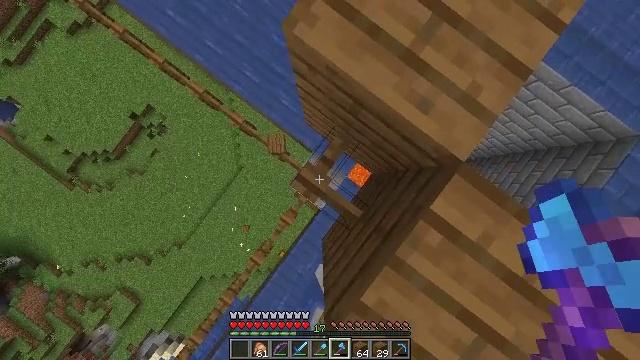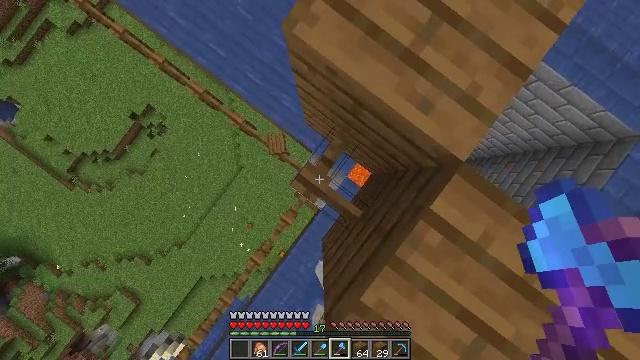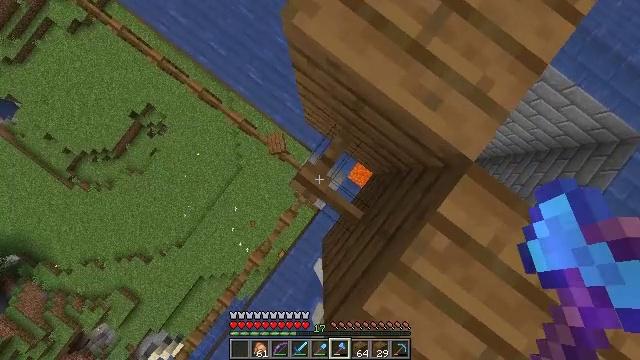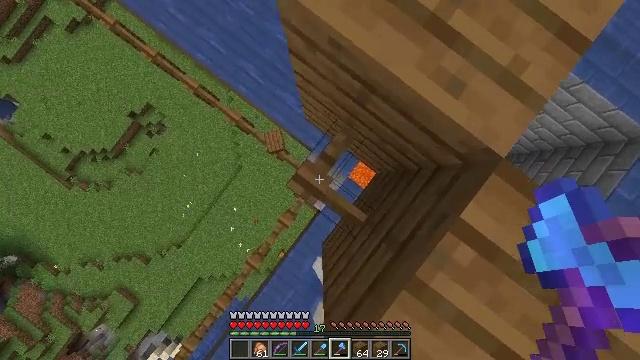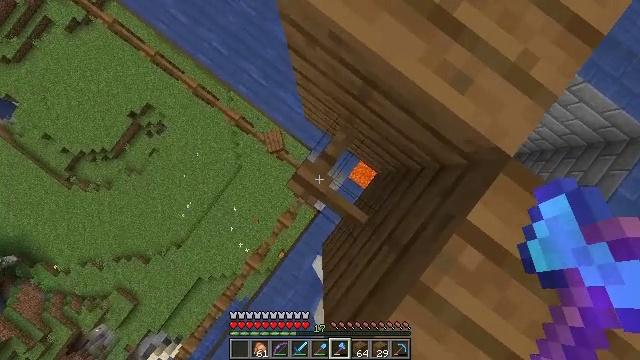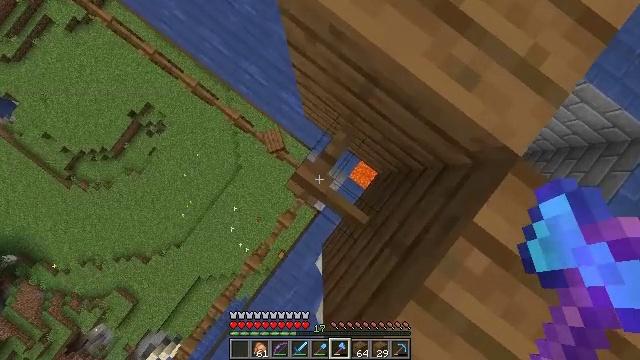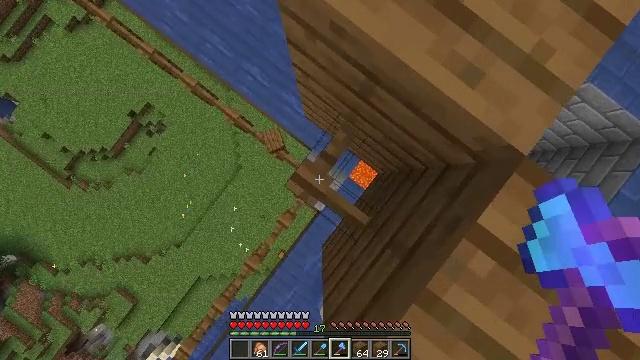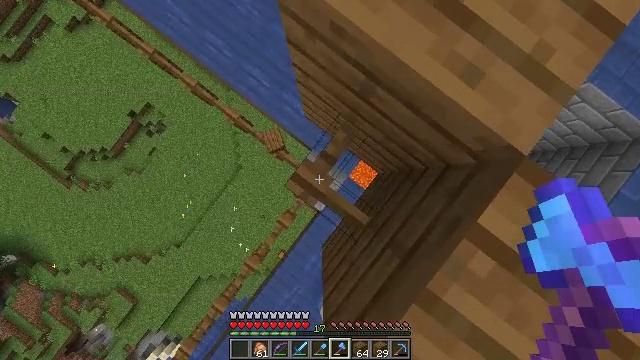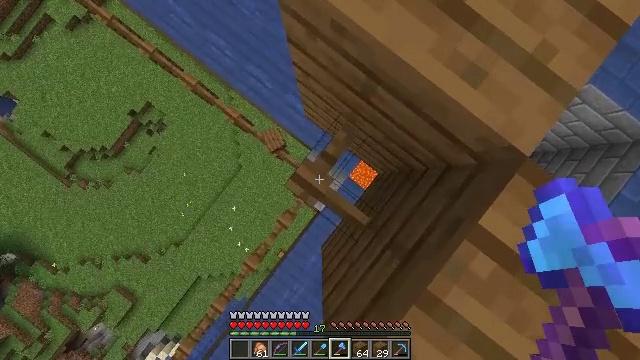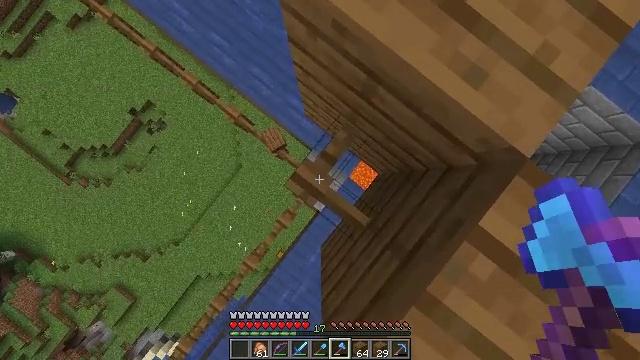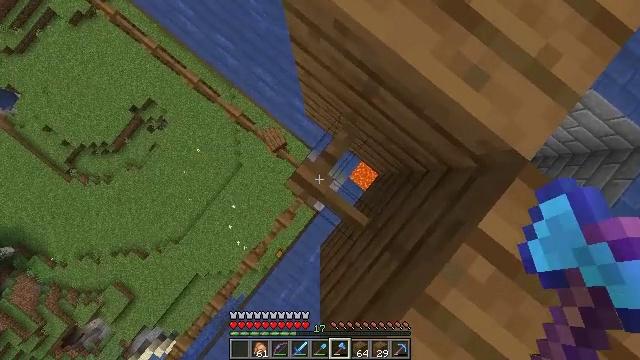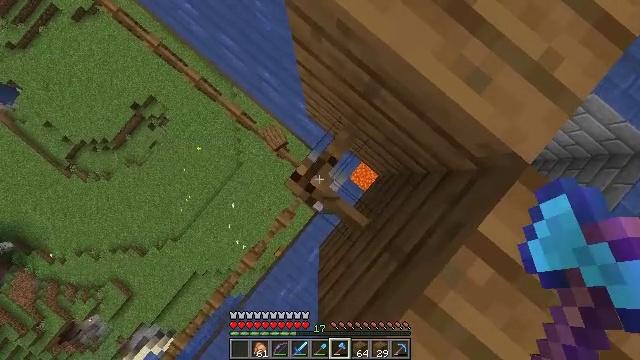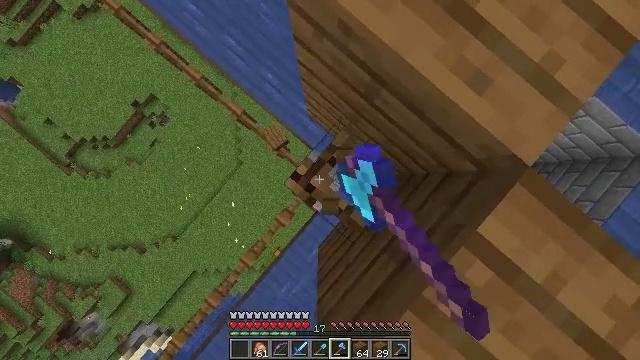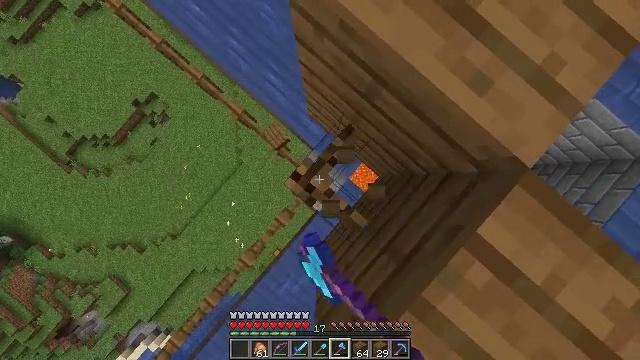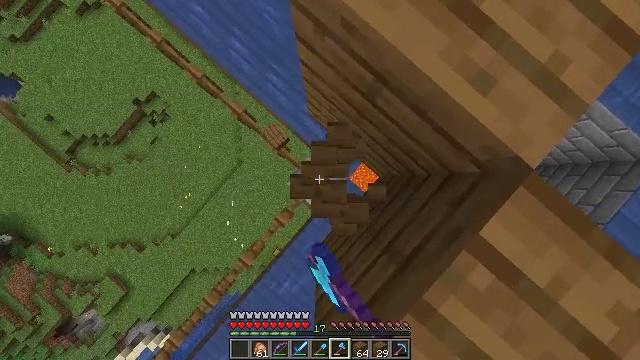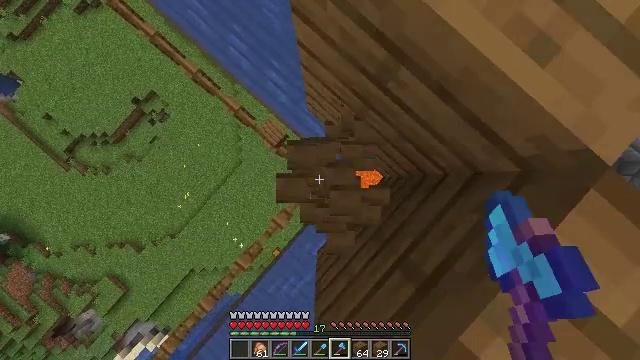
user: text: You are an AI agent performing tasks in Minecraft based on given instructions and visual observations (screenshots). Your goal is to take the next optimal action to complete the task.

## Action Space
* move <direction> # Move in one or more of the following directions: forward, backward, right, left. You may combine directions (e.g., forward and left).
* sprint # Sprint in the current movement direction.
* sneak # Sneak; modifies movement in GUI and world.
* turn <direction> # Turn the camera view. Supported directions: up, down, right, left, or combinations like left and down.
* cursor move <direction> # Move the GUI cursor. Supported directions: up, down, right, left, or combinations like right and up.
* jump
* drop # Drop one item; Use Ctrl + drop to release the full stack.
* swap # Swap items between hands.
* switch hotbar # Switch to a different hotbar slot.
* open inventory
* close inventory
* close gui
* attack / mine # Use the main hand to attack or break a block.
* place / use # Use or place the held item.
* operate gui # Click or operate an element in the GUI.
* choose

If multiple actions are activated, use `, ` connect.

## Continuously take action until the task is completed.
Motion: motion action
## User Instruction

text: Attack the spruce fence to dismantle it.
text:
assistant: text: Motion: sneak
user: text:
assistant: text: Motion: sneak
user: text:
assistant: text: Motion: sneak
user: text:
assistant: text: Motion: sneak
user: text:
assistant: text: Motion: sneak
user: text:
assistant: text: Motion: sneak
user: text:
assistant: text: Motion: sneak
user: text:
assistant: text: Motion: sneak
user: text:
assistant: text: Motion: sneak
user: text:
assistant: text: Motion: sneak
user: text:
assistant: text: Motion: sneak, attack / mine
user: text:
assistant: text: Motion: sneak, attack / mine
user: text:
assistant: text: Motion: sneak, attack / mine
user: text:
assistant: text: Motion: sneak, attack / mine
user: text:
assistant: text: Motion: sneak, attack / mine
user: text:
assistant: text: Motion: sneak, attack / mine
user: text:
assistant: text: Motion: sneak, attack / mine
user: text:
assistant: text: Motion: sneak, attack / mine
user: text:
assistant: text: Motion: sneak, attack / mine
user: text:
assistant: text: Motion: sneak, attack / mine
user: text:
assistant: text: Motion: sneak, attack / mine
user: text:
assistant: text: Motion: sneak, attack / mine
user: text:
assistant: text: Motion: sneak, attack / mine
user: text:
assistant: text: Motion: sneak, attack / mine
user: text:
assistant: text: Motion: sneak, attack / mine
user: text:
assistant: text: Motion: sneak, attack / mine
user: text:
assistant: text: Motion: sneak, attack / mine
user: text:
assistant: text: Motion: sneak, attack / mine
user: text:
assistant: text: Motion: sneak, attack / mine
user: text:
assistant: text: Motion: sneak, attack / mine